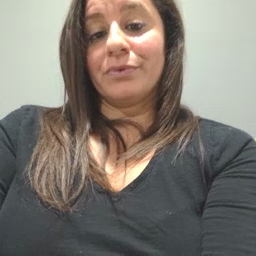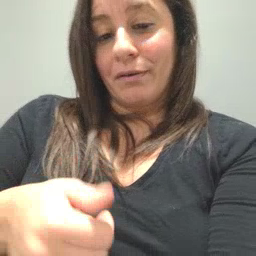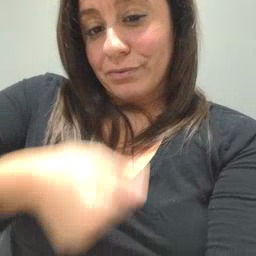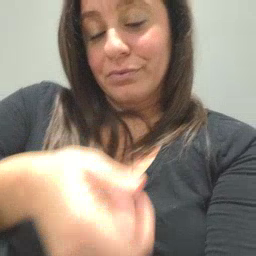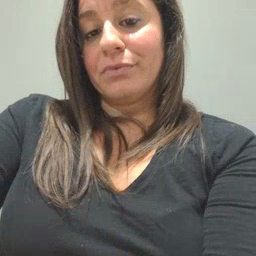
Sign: hide